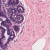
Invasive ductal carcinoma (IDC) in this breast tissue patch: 0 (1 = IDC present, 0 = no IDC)